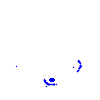
Particle: electron